Question: My code is written on TCP Node JS and its working fine except some multithreading. The other socket is not connected to the server during the first socket transaction for E.g
> Code:-
'''
// Start a TCP Server
var clientServer = net.createServer(function (socket) {
socket.setEncoding('UTF-8');
socket.on('data',function(data) {
if(tryParseJSON(data) === false){
if(data.length != 0){
transferDataRequest.call({},data,socket);
}else{
response = JSON.stringify({Message:'Invalid JSON Object',Response:'Error',result:data});
response = response+addition_response;
socket.write(response);
}
}else{
var output = JSON.parse(data);
for(var i in output){
switch(i){
case "newConnection":
newConnection.call({},output[i],socket);
break;
}
}
}
});
}).listen(3000,"10.1.28.61");
// Put a friendly message on the terminal of the server.
console.log("Sever listing at 3000 port
");
newConnection = function(data,socket){
var i = 0;
do {
i++;
console.log(1);
}
while (i = Math.random());
}
'''

Your response in this regard it will be highly appreciated
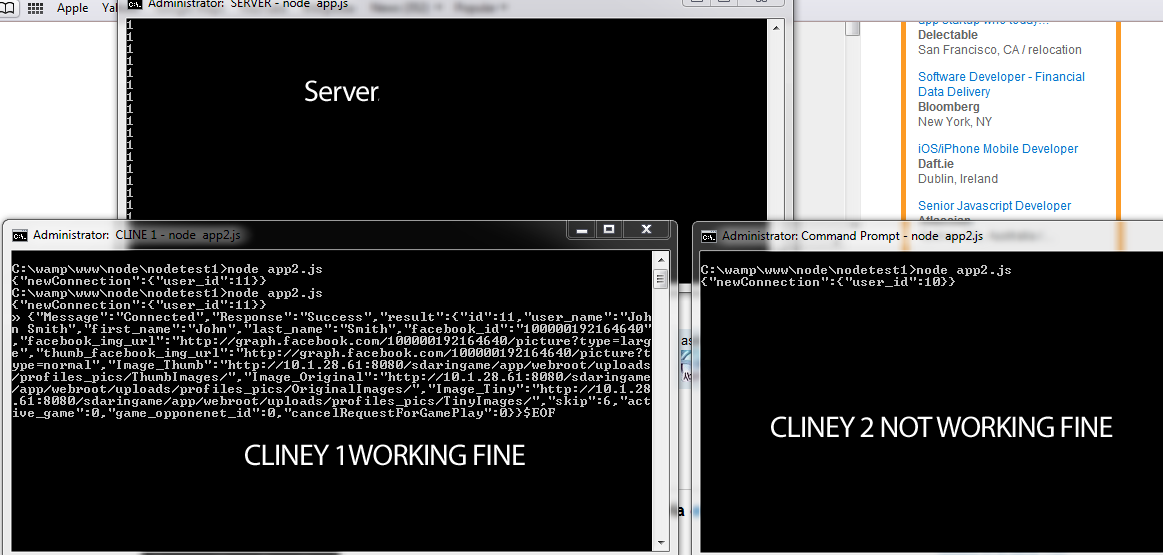
Answer: Javascript code is executed in a single thread in node.js. Your 'newConnection' function blocks this thread ('Math.random()' may return 0, but probability is very low).